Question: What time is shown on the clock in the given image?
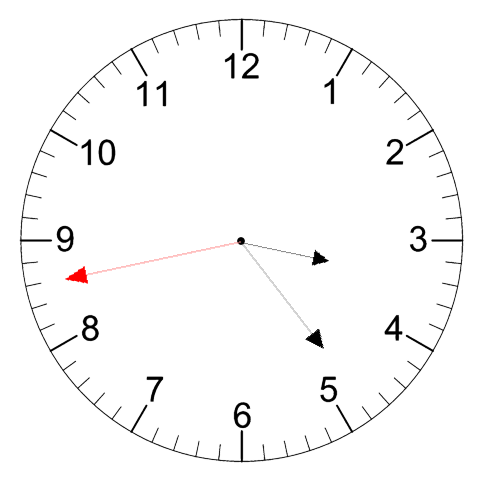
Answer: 03:23:43